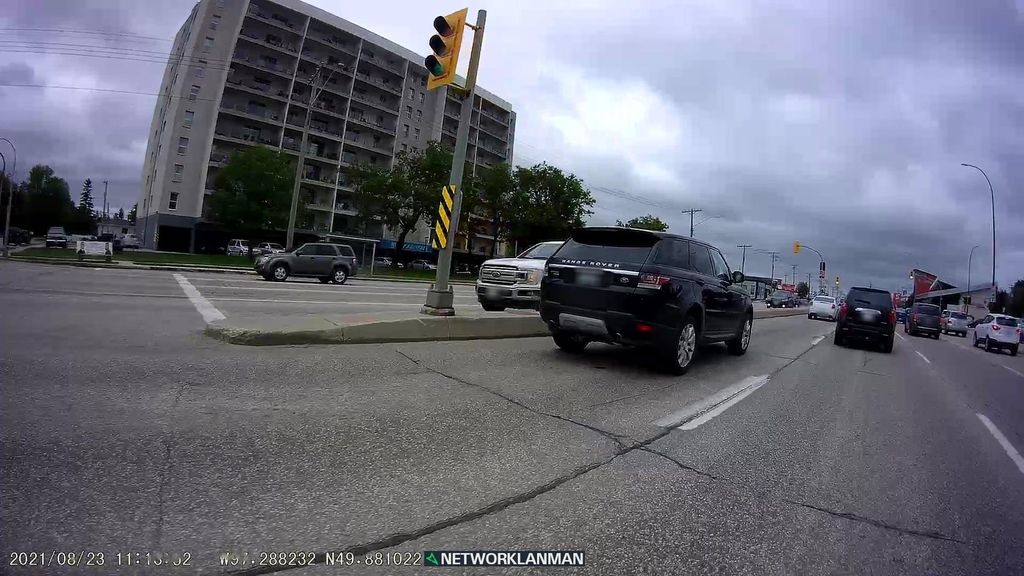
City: winnipeg